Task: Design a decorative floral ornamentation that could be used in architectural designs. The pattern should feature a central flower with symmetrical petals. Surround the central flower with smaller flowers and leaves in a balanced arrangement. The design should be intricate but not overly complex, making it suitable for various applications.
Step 733:
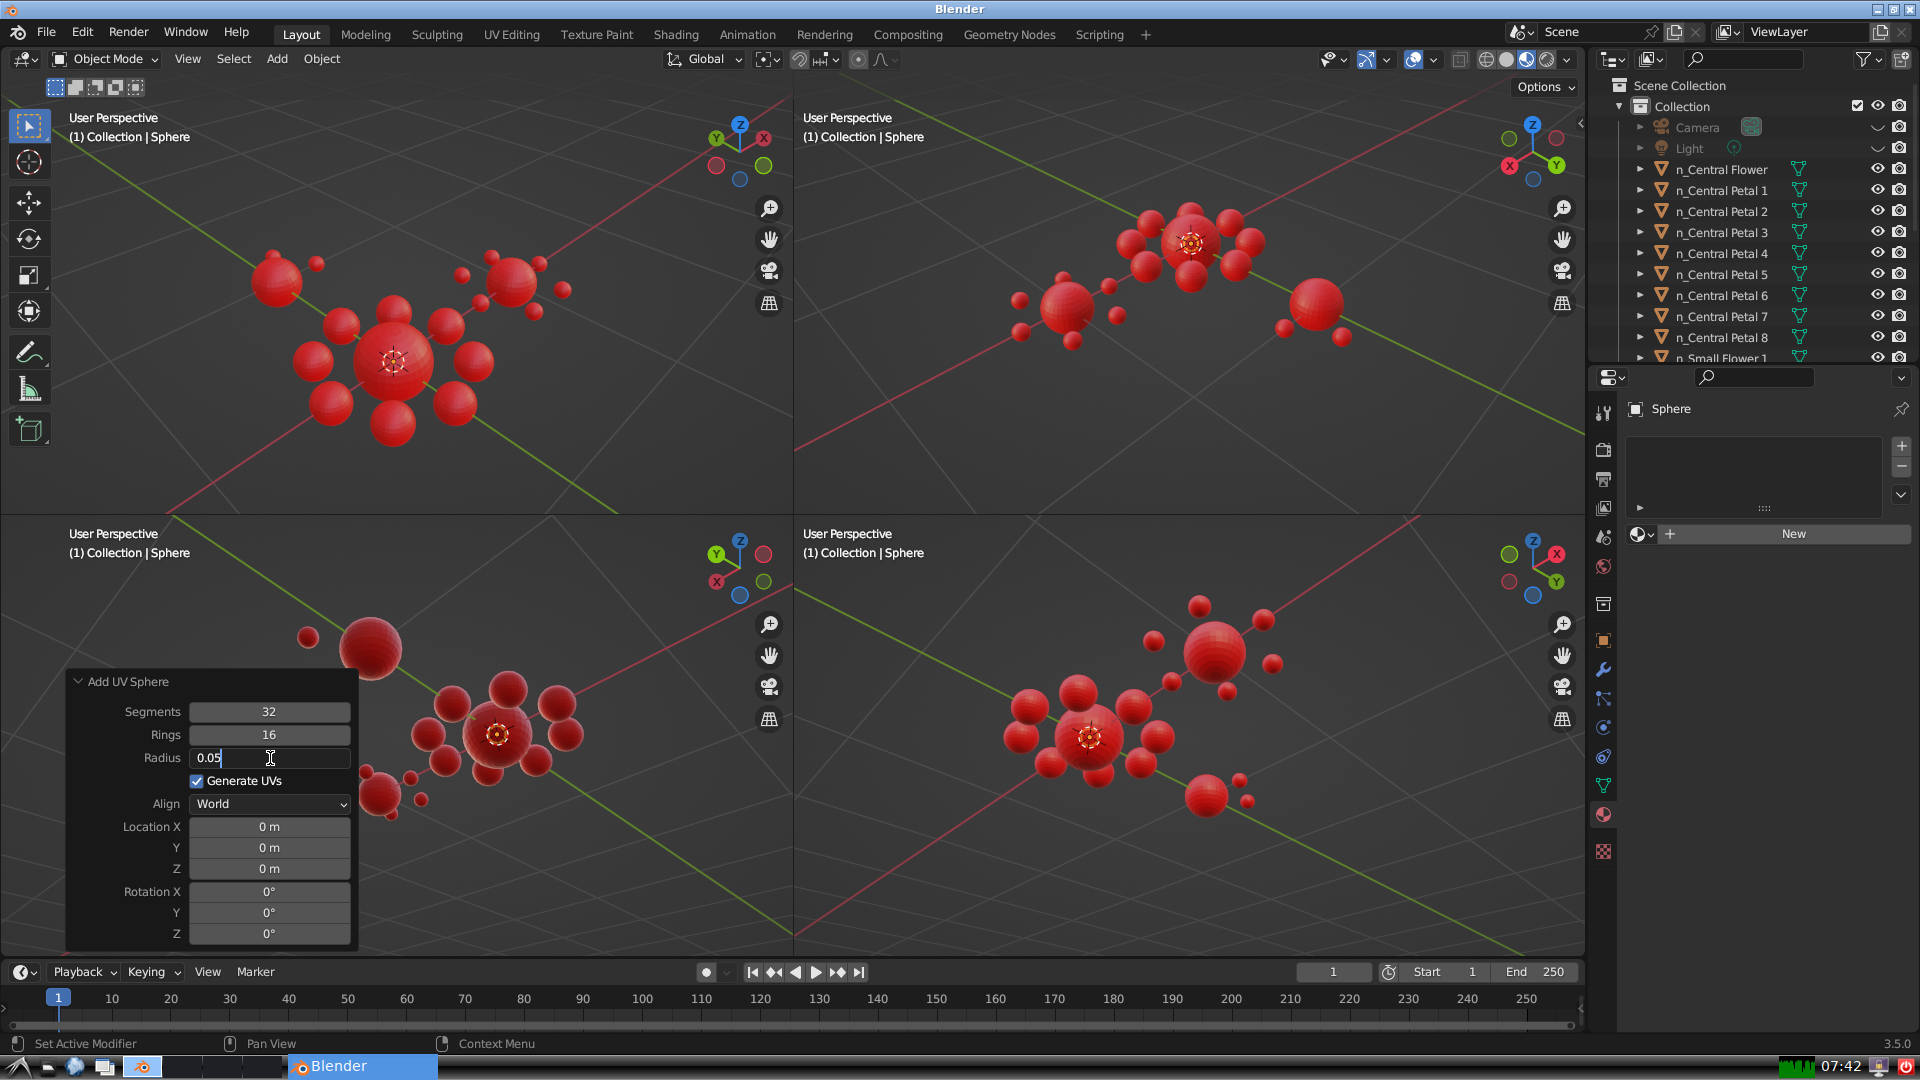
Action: {"key_press": ['Return']}